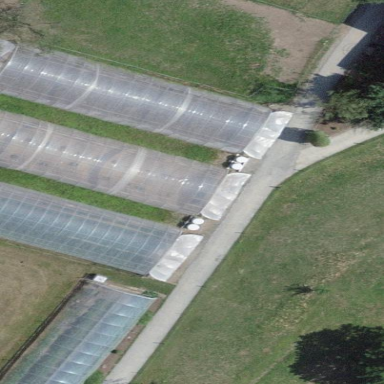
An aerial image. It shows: Greenhouse.